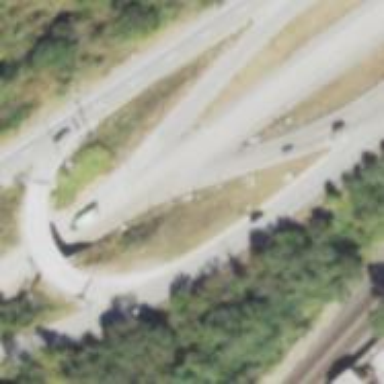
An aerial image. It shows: Trunk link highway.